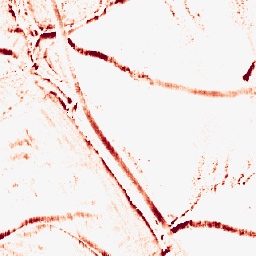
Category: morphological
Decomposition family: morphological_rect
Decomposition parameters: operation: opening
width: 5
height: 10
Upsampling method: area
Upsampling parameters: scale: 4
Upsampling scale: 4